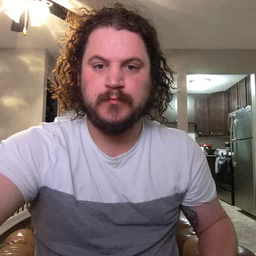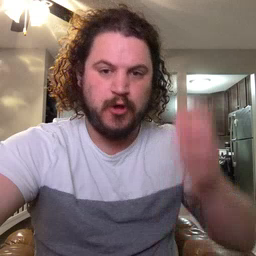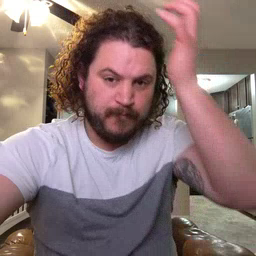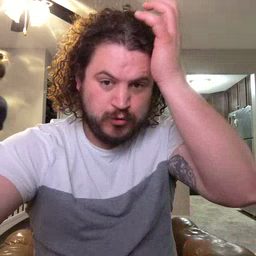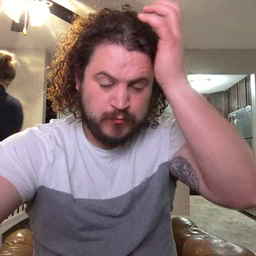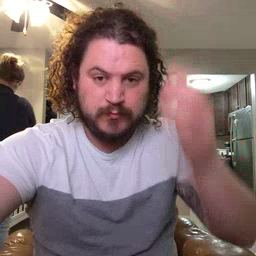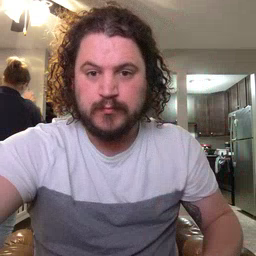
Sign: garbage